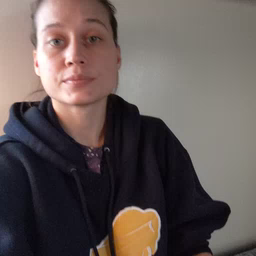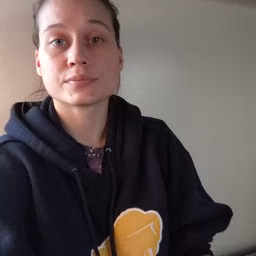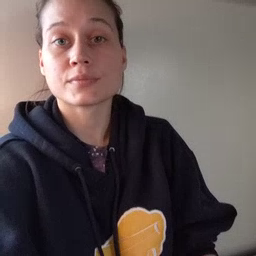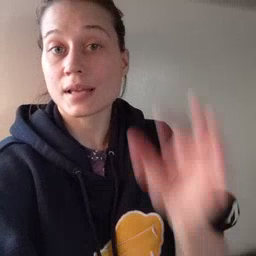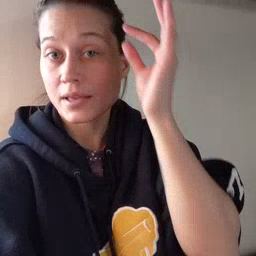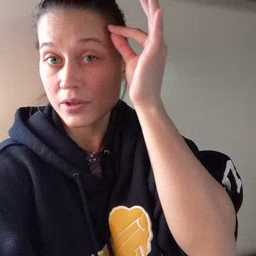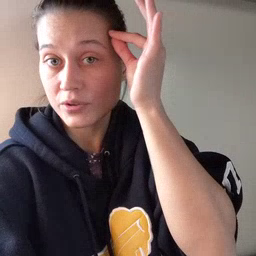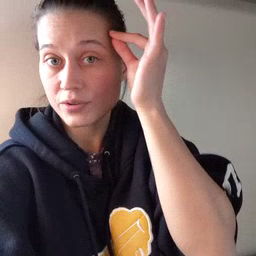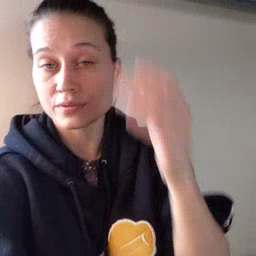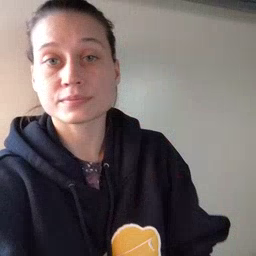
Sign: hair